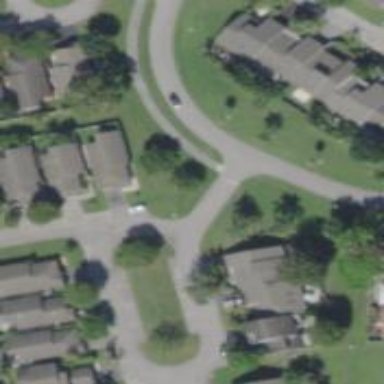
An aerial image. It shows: Living street.